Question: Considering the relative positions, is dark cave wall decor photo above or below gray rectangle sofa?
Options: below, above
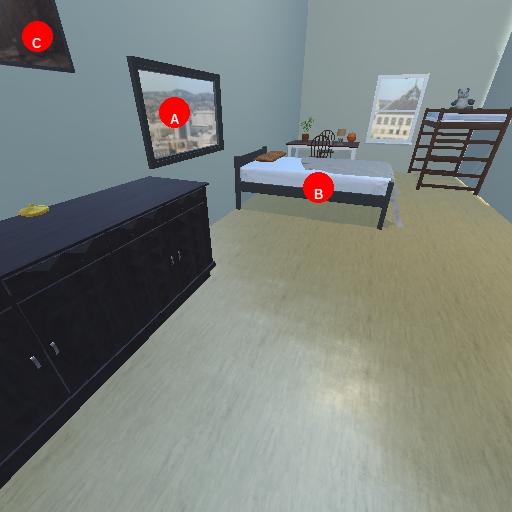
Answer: below